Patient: sex F, age 52
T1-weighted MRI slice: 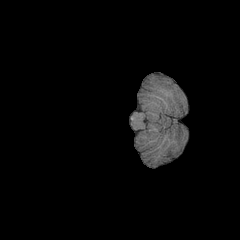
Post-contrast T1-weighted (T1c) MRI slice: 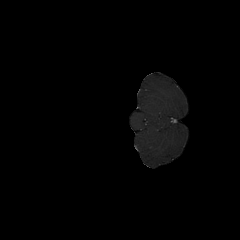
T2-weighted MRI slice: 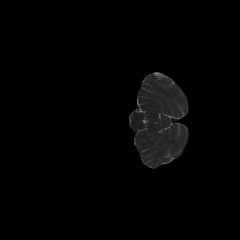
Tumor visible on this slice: no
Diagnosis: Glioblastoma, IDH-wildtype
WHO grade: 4